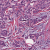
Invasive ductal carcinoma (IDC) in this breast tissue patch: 0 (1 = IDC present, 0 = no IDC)